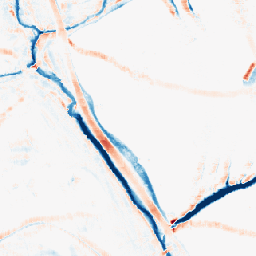
Category: morphological
Decomposition family: morphological_square
Decomposition parameters: operation: average
size: 10
Upsampling method: area
Upsampling parameters: scale: 8
Upsampling scale: 8